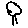
Label: tree